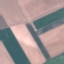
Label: AnnualCrop